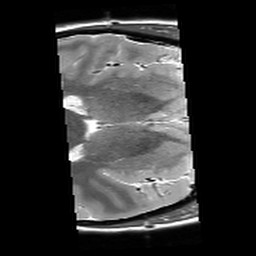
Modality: T2starw
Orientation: axial
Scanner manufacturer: siemens
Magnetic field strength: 3 T
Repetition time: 8.1 s
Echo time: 0.05 s